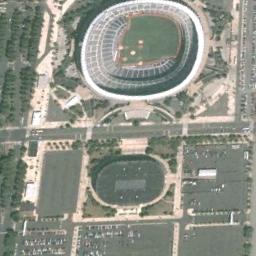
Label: stadium